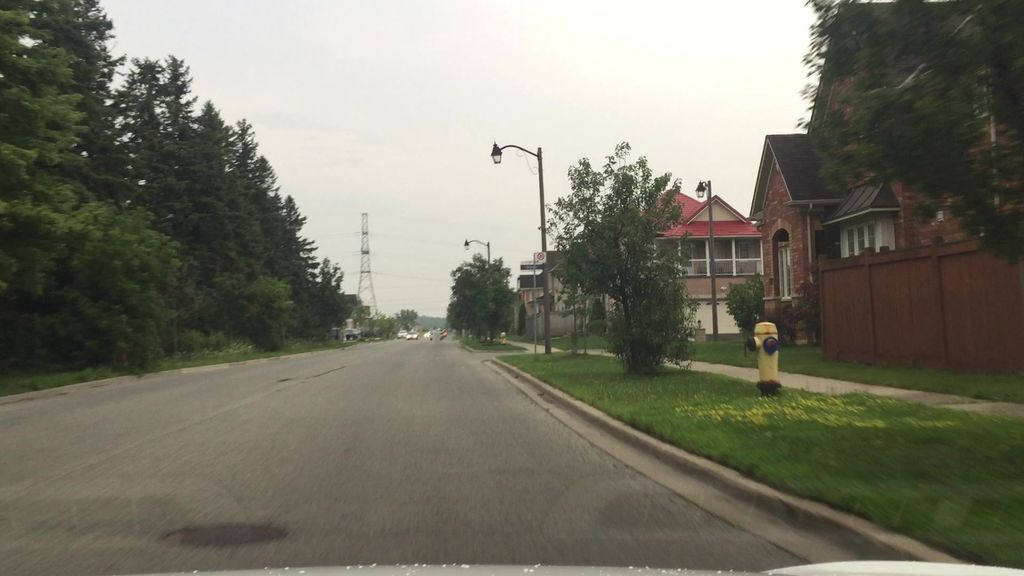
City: toronto